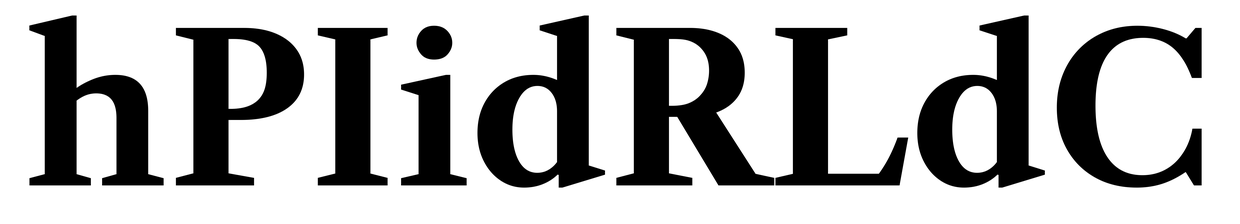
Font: LibreCaslonText_Bold